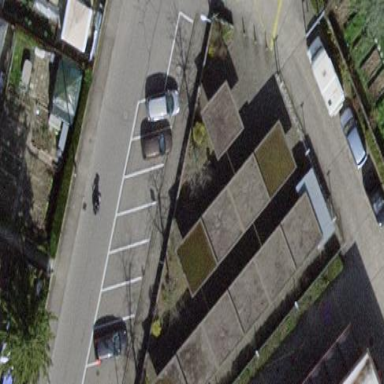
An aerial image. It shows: View of roof of building.